Question: I'm tring to install SyliusCartBundle in my Symfony2 application using composer, please help me save my day.
in the composer.json associated to the Bundle it require:
'''
"php": ">=5.3.3",
"symfony/framework-bundle": "~2.3",
"sylius/order-bundle": "0.12.*@dev",
"sylius/money-bundle": "0.12.*@dev",
"sylius/resource-bundle": "0.12.*@dev",
"sylius/cart": "0.12.*@dev"
'''
this the commande line i'm using to install the bundle
'''
composer require "sylius/cart-bundle:0.12.0"
'''
but i get this error:

This is my composer.json :
'''
{
"name": "symfony/framework-standard-edition",
"license": "MIT",
"type": "project",
"description": "The "Symfony Standard Edition" distribution",
"autoload": {
"psr-0": { "": "src/" }
},
"require": {
"php": ">=5.3.3",
"symfony/symfony": "2.3.*",
"doctrine/orm": "~2.2,>=2.2.3",
"doctrine/doctrine-bundle": "1.2.*",
"twig/extensions": "1.0.*",
"symfony/assetic-bundle": "2.3.*",
"symfony/swiftmailer-bundle": "2.3.*",
"symfony/monolog-bundle": "2.3.*",
"sensio/distribution-bundle": "2.3.*",
"sensio/framework-extra-bundle": "2.3.*",
"sensio/generator-bundle": "2.3.*",
"incenteev/composer-parameter-handler": "~2.0"
},
"scripts": {
"post-install-cmd": [
"Incenteev\ParameterHandler\ScriptHandler::buildParameters",
"Sensio\Bundle\DistributionBundle\Composer\ScriptHandler::buildBootstrap",
"Sensio\Bundle\DistributionBundle\Composer\ScriptHandler::clearCache",
"Sensio\Bundle\DistributionBundle\Composer\ScriptHandler::installAssets",
"Sensio\Bundle\DistributionBundle\Composer\ScriptHandler::installRequirementsFile"
],
"post-update-cmd": [
"Incenteev\ParameterHandler\ScriptHandler::buildParameters",
"Sensio\Bundle\DistributionBundle\Composer\ScriptHandler::buildBootstrap",
"Sensio\Bundle\DistributionBundle\Composer\ScriptHandler::clearCache",
"Sensio\Bundle\DistributionBundle\Composer\ScriptHandler::installAssets",
"Sensio\Bundle\DistributionBundle\Composer\ScriptHandler::installRequirementsFile"
]
},
"config": {
"bin-dir": "bin"
},
"minimum-stability": "stable",
"extra": {
"symfony-app-dir": "app",
"symfony-web-dir": "web",
"incenteev-parameters": {
"file": "app/config/parameters.yml"
},
"branch-alias": {
"dev-master": "2.3-dev"
}
}
'''
}
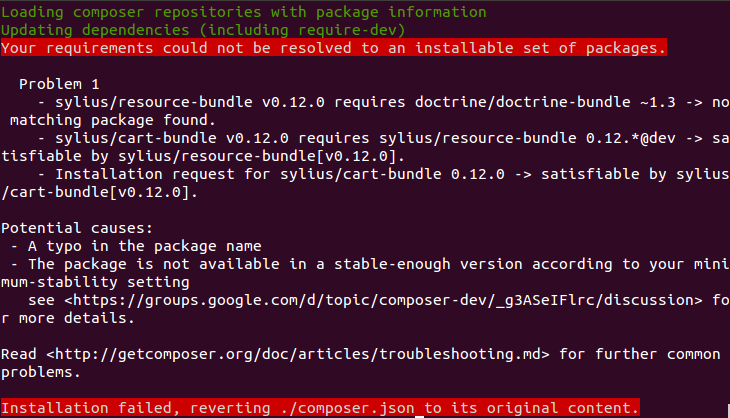
Answer: You need to rewrite your composer json file to meet the requirements of SyliusCartBundle (doctrine-bundle with version ~1.3):
'''
"require": {
...
"doctrine/doctrine-bundle": "~1.3",
...
},
'''